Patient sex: M
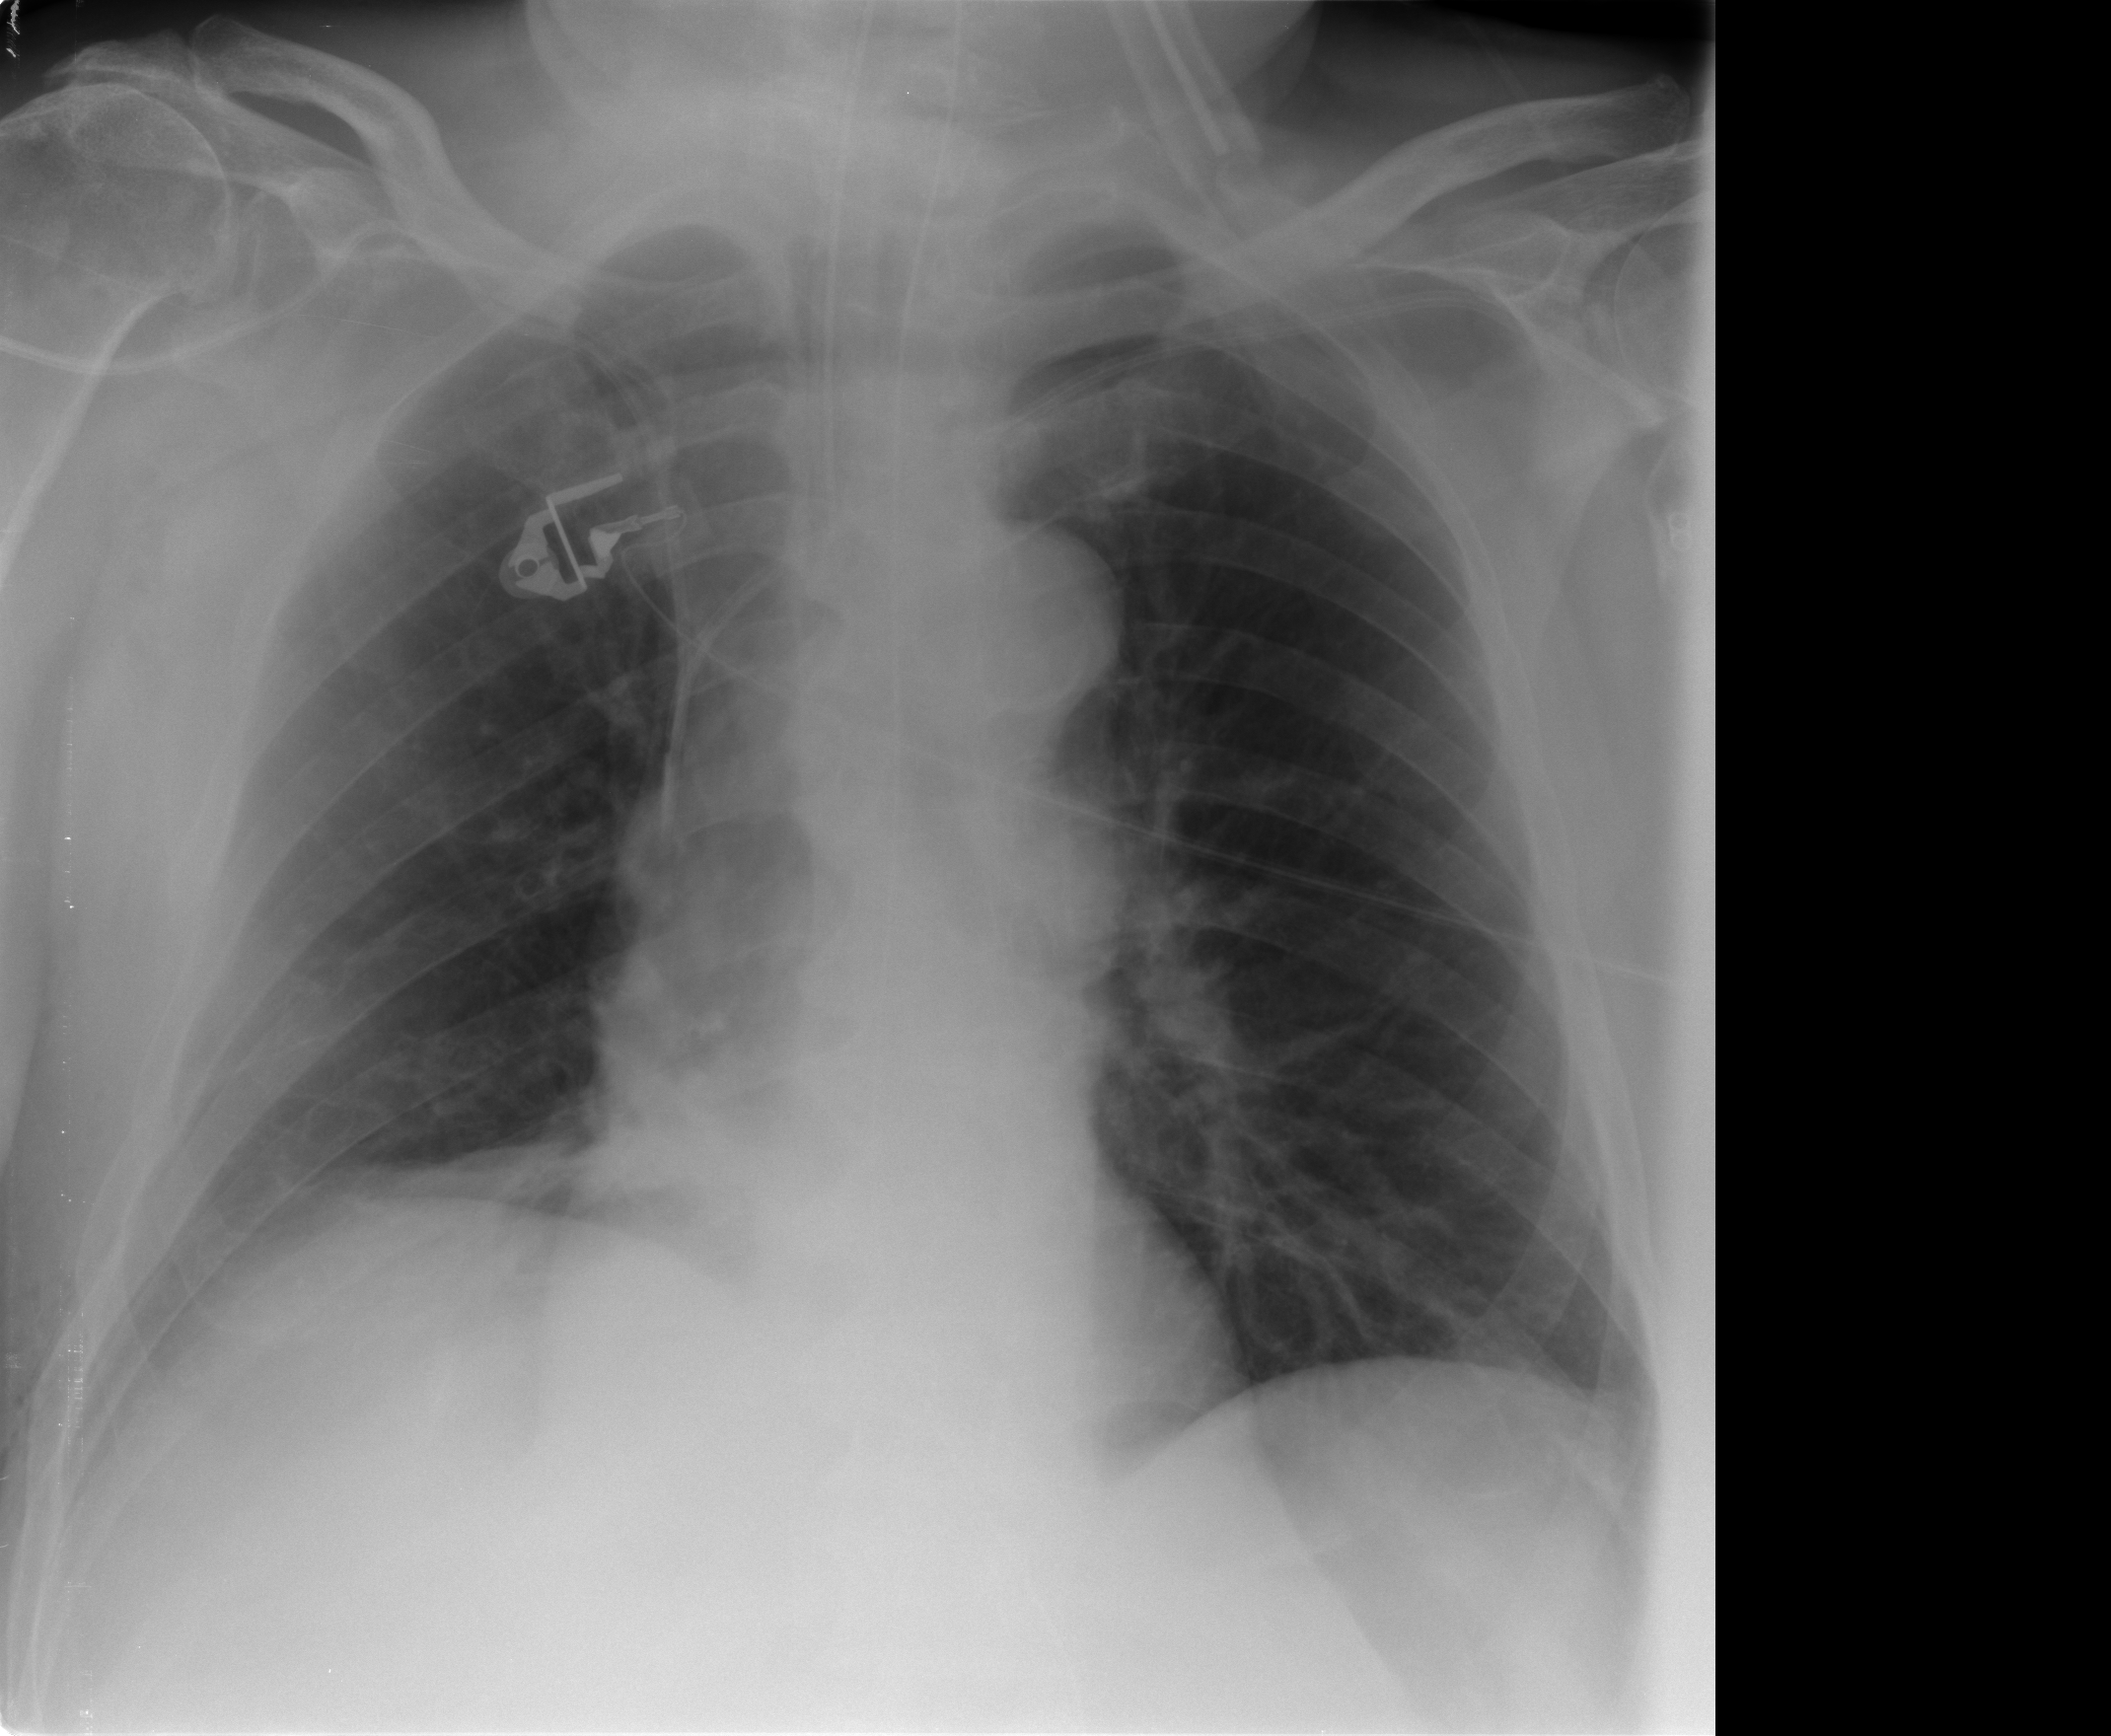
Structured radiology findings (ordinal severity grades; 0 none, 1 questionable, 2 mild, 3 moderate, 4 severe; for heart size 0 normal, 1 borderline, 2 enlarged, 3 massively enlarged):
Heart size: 0
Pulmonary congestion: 0
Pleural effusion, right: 0
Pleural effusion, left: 0
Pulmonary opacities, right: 0
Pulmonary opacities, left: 0
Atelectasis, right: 2
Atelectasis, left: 2